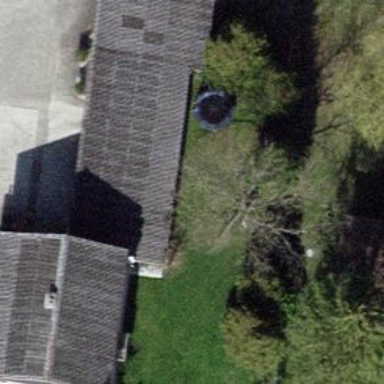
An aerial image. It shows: Group of garages.